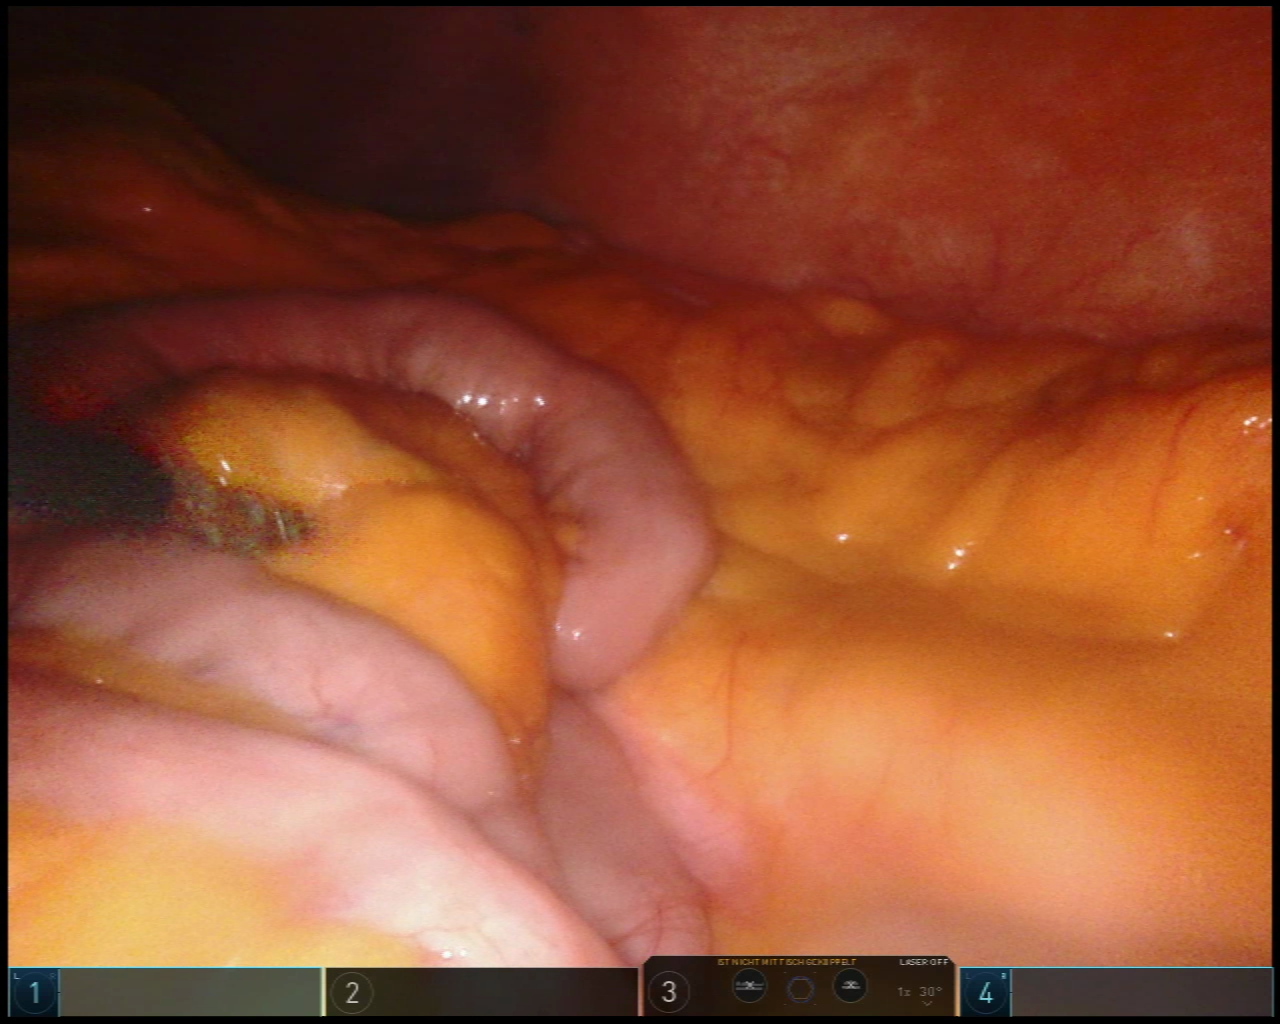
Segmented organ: small_intestine
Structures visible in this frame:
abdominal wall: yes
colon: no
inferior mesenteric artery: no
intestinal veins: no
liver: no
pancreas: no
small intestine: yes
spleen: no
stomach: no
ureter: no
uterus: no
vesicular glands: no